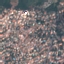
Land use / land cover: Residential